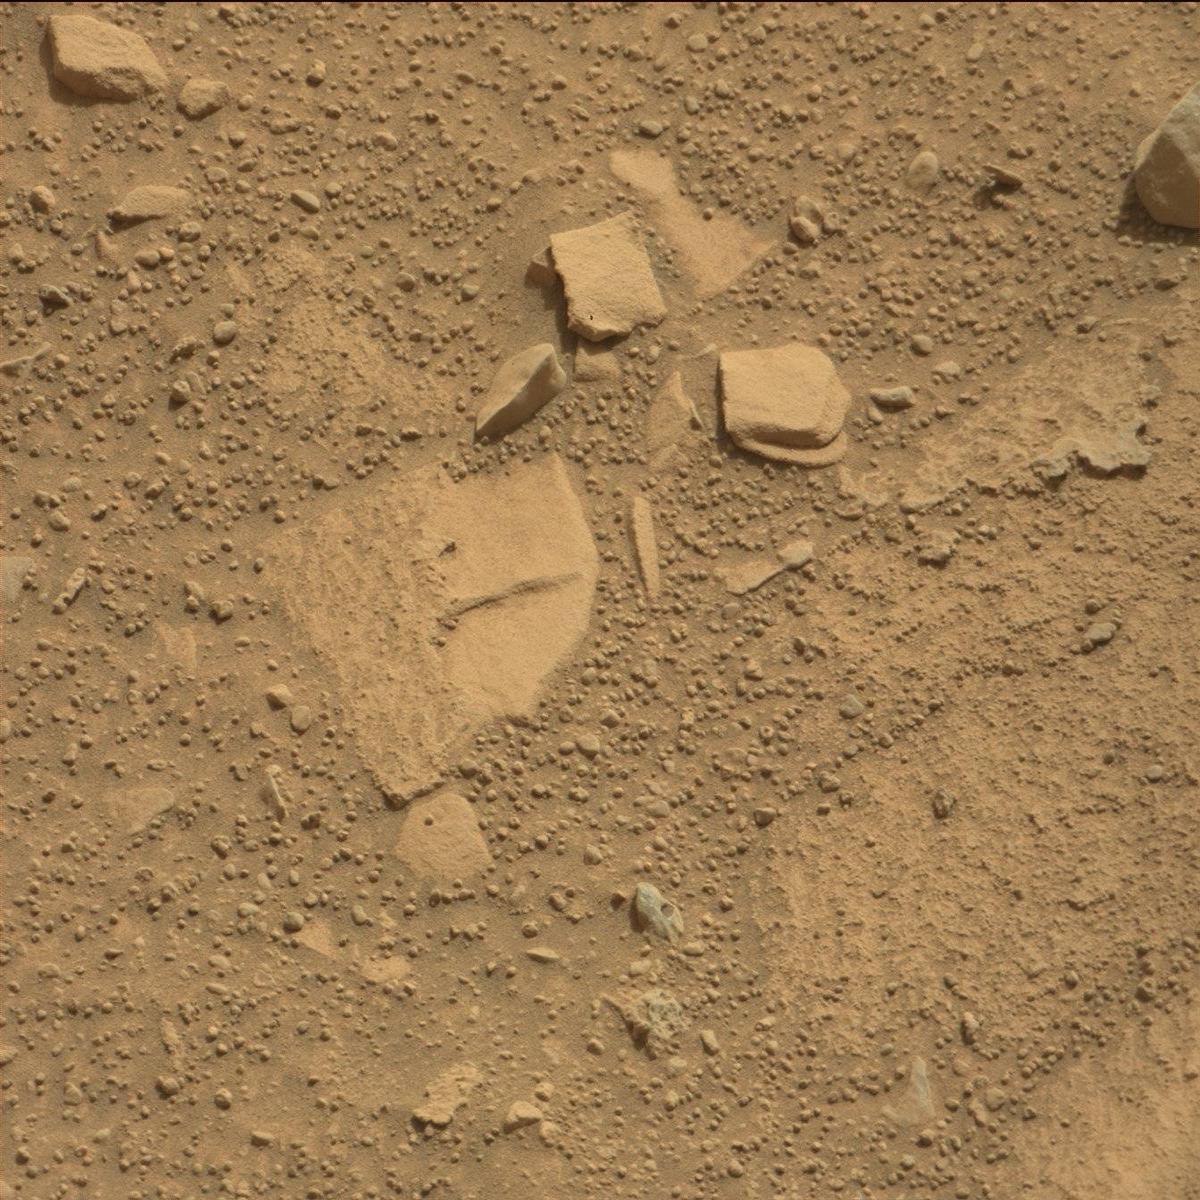
Terrain classes present: Bedrock, Rock, Sand / Soil